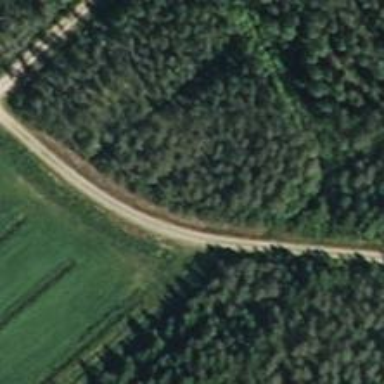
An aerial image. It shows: Unclassified road.